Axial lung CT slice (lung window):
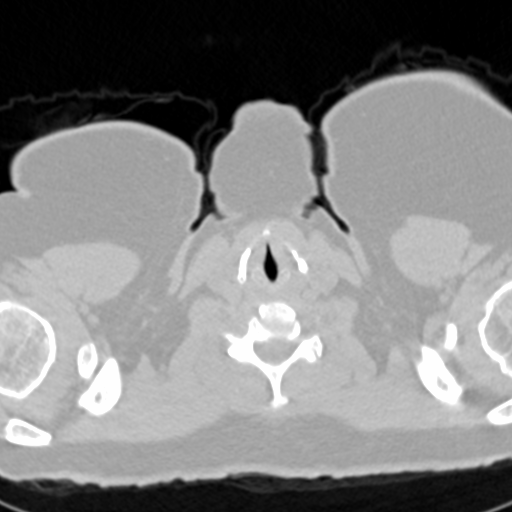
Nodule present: no